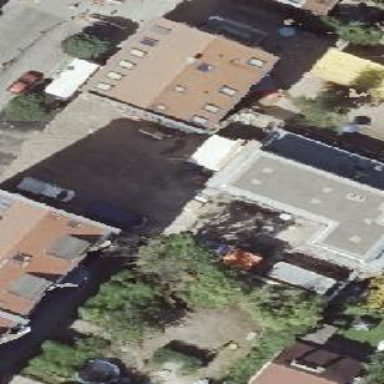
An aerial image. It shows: Kindergarten building.